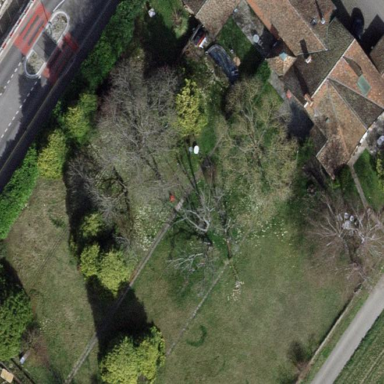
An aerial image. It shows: Garden enclosed by fence.